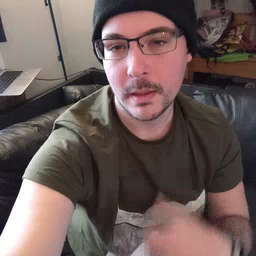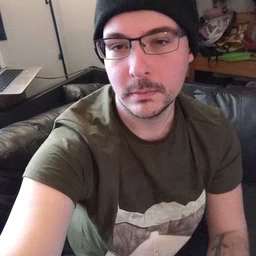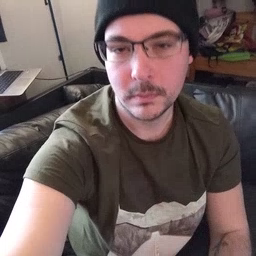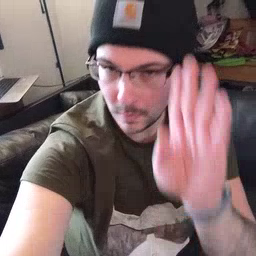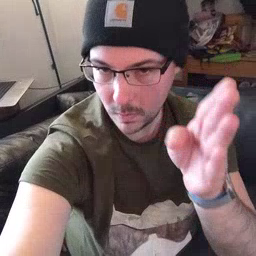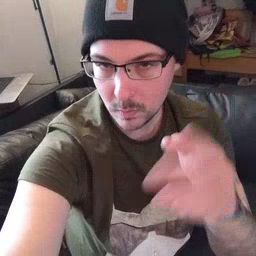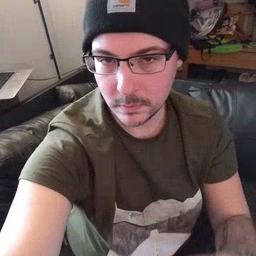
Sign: hello